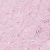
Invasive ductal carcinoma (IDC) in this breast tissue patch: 0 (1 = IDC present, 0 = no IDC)